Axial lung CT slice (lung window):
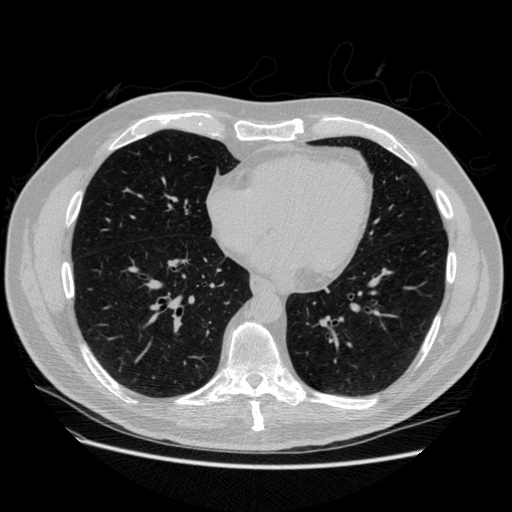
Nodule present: no